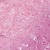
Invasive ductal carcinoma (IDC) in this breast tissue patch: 0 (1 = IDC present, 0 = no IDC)